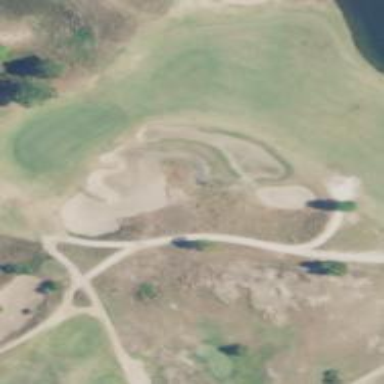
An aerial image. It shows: Service road designated as golf cart path.